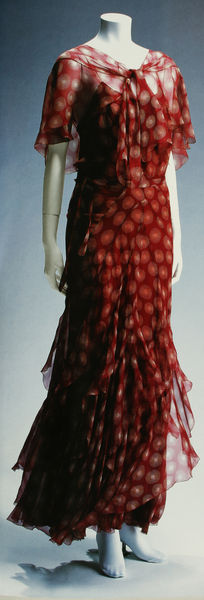
Titel: Kleid
Künstler: Gabrielle Chanel
Standort: Kyoto (Japan)
Institution: Kyoto Costume Institute
Schlagwörter: schatten, weiß, ausschnitt, kleid, licht, gürtel, rot, mode, muster, schleife, arm, arme, falten, kleidung, kragen, ärmel, schleifen, rund, taille, füße, detail, robe, transparent, dünn, foto, fotografie, punkte, gepunktet, dreiviertel, tupfen, puppe, sommerkleid, durchsichtig, leicht, volants, organza, modefoto, kurzarm, rundkragen, schalkragen, chiffon, knöchellang, chifon, msuetr, schelife, sommerlich, stufenrock, vollans